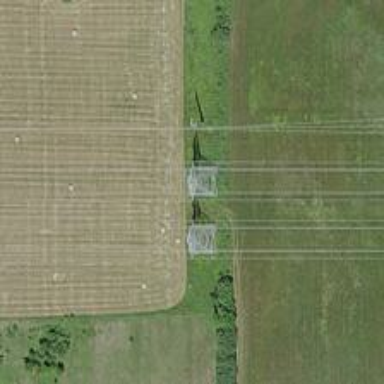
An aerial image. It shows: Power tower.